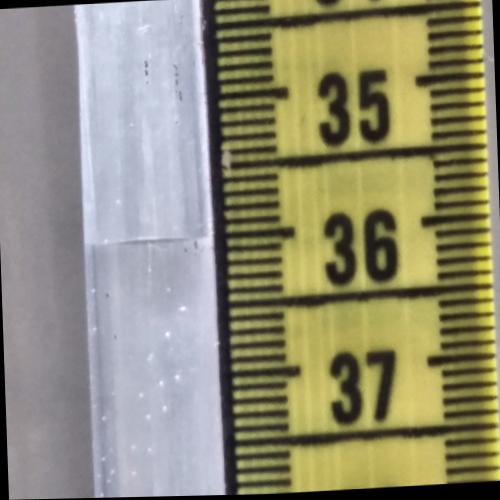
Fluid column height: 36.0 cm